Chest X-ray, AP view. Patient: 71 years old, sex M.
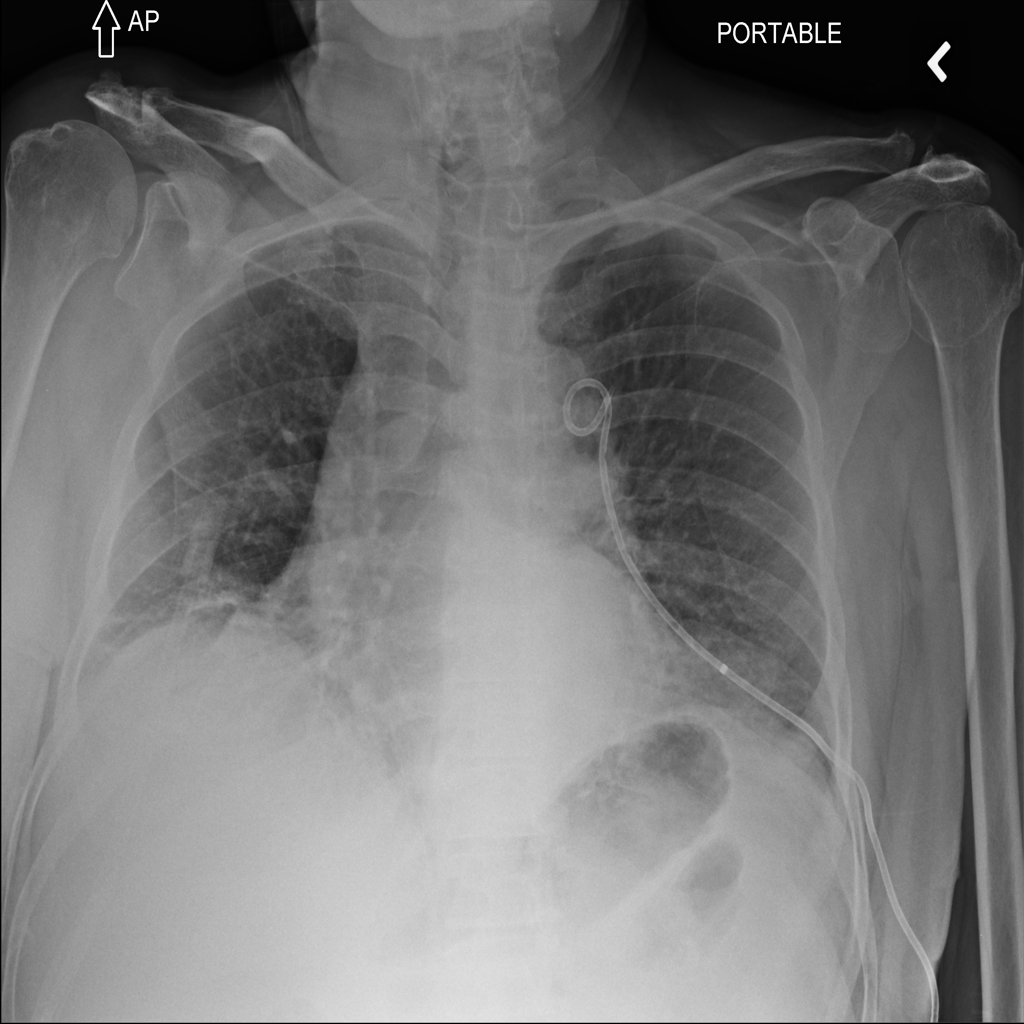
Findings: Atelectasis